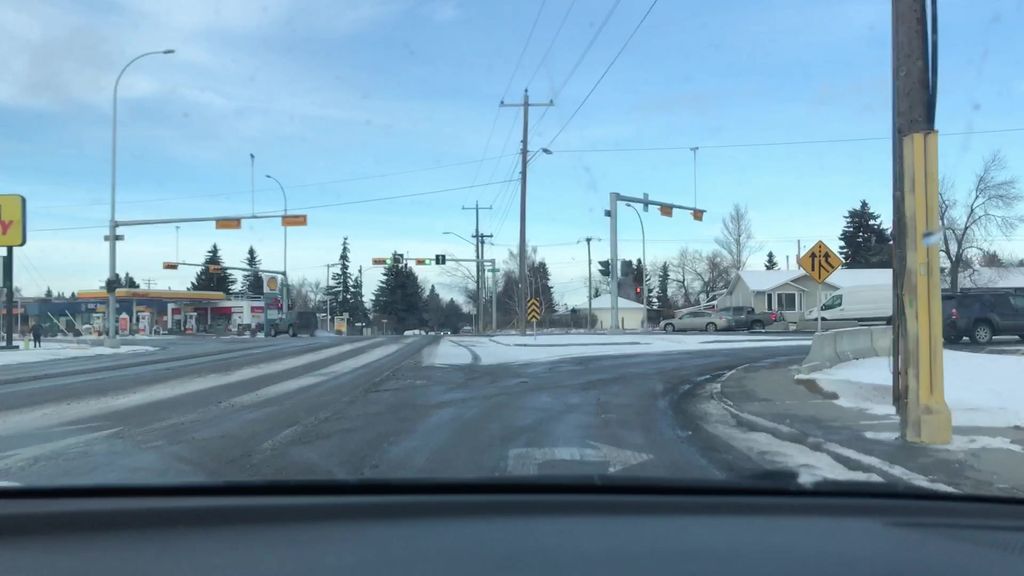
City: calgary